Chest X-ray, PA view. Patient: 44 years old, sex M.
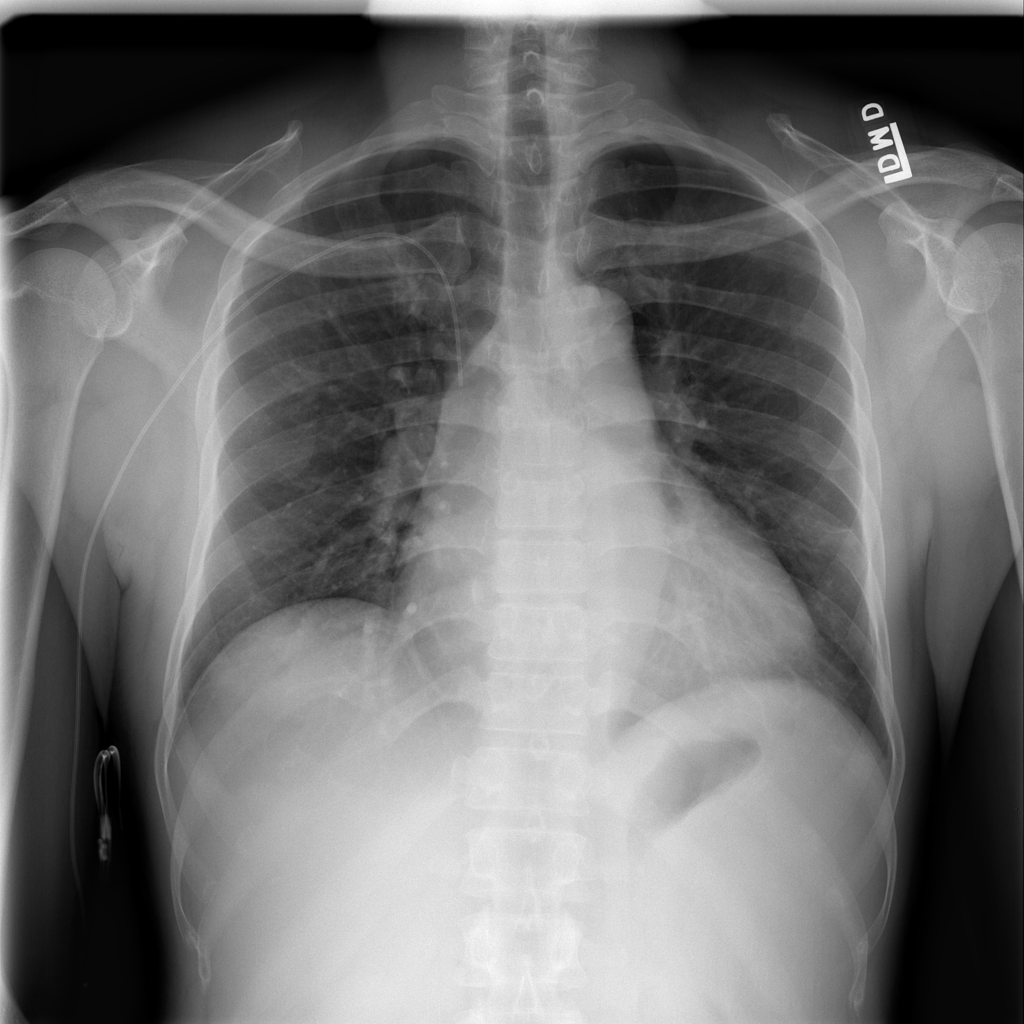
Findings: No Finding